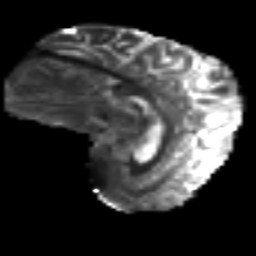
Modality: T2w
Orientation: sagittal
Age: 42
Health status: ill
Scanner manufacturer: philips
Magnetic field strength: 3 T
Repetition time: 9 s
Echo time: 0.127 s